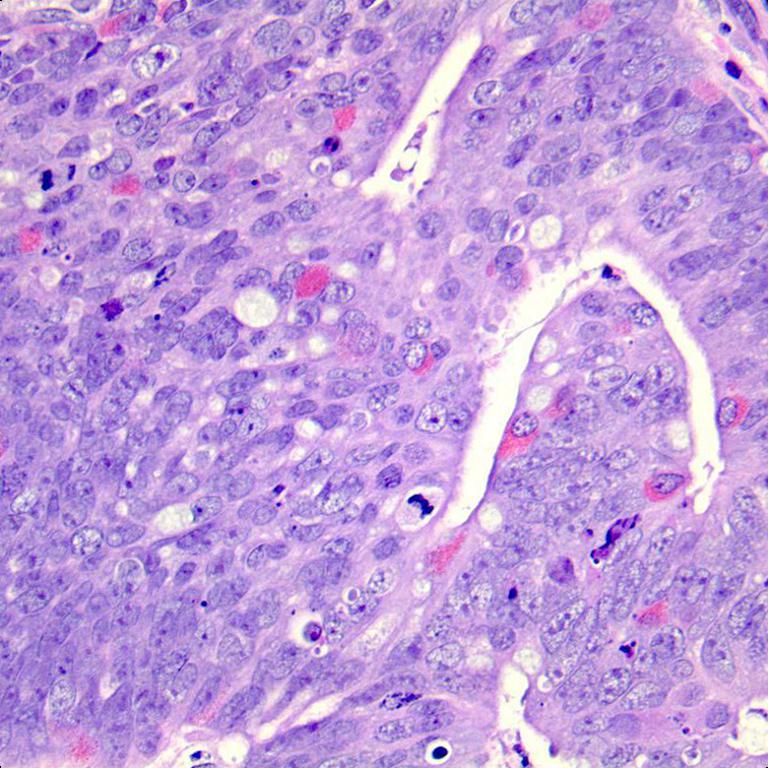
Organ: colon
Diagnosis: adenocarcinomas